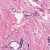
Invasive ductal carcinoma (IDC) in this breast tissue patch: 0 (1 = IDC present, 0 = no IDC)